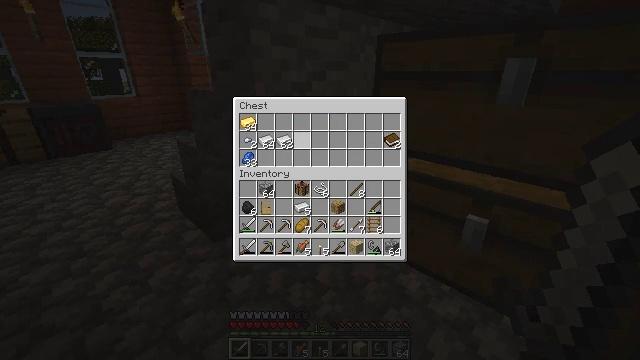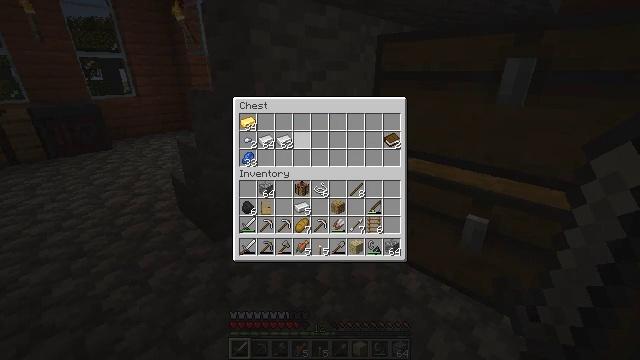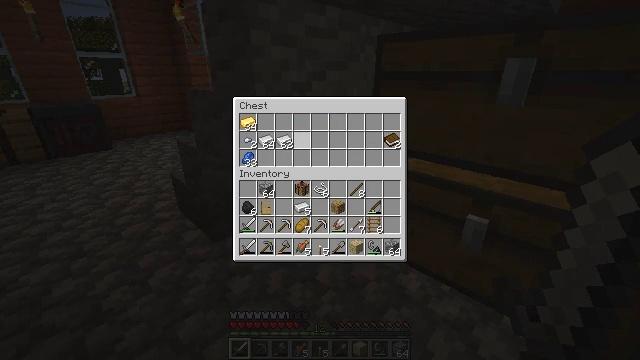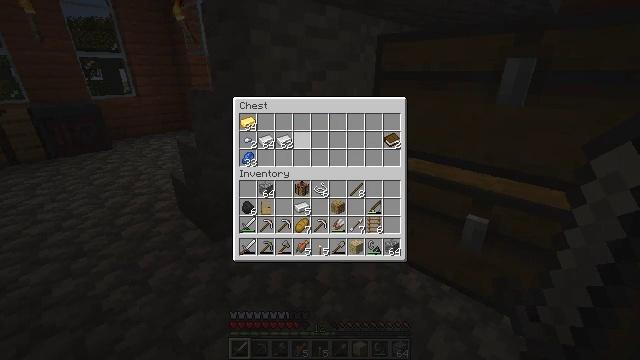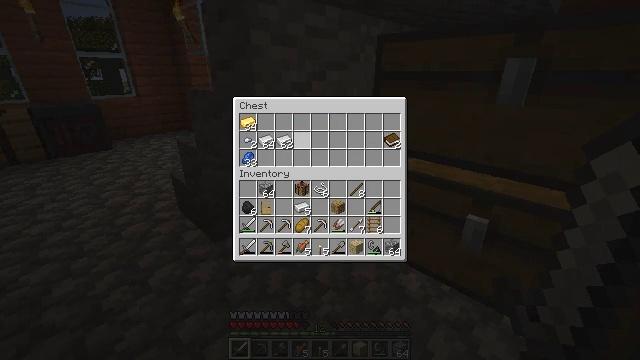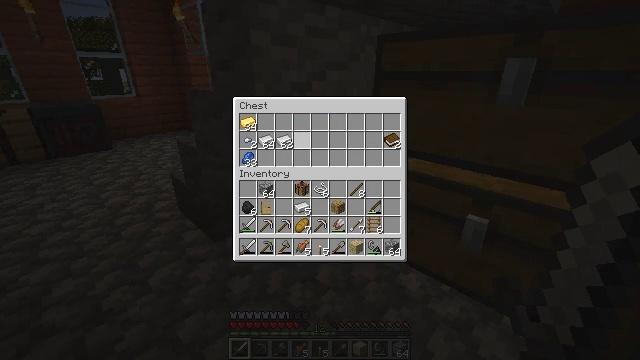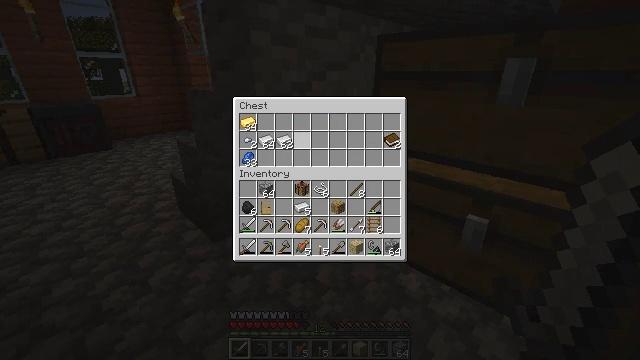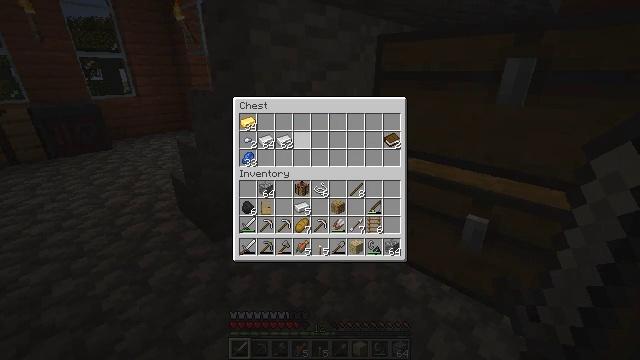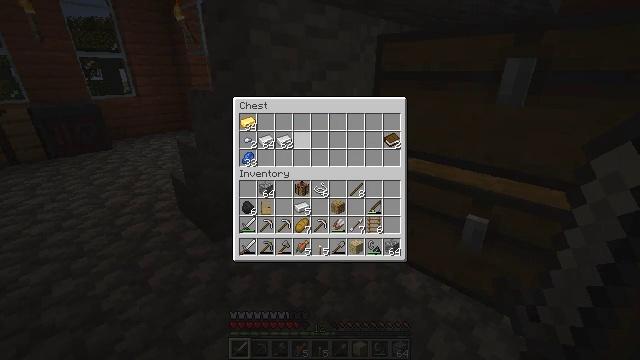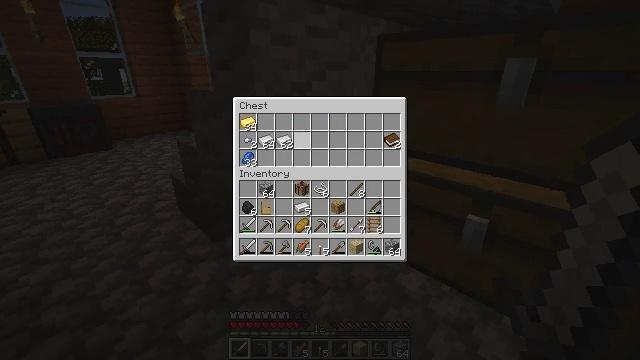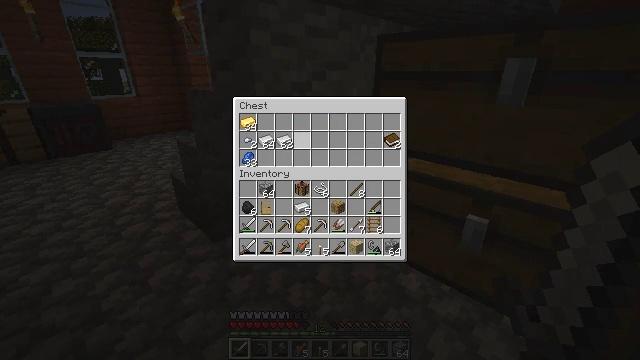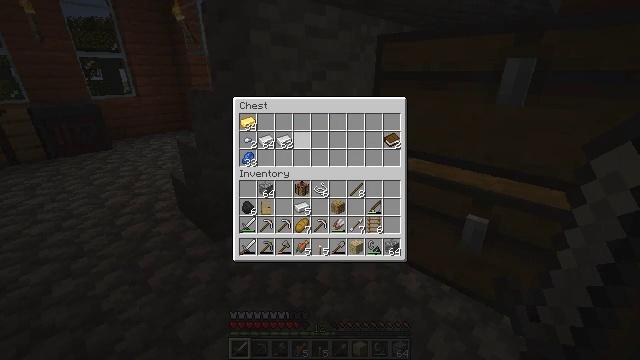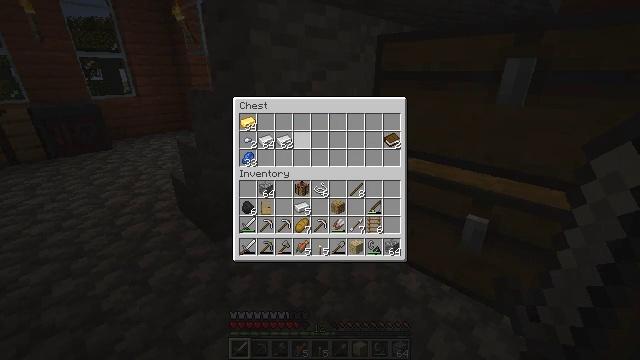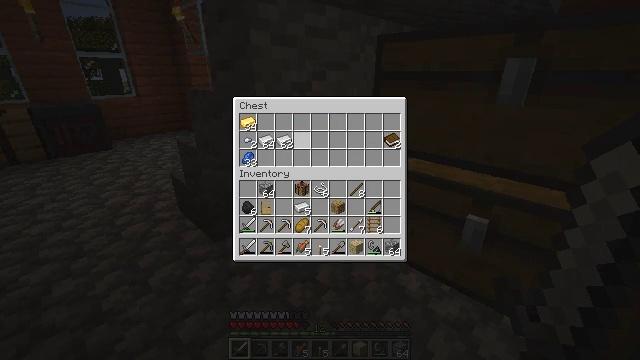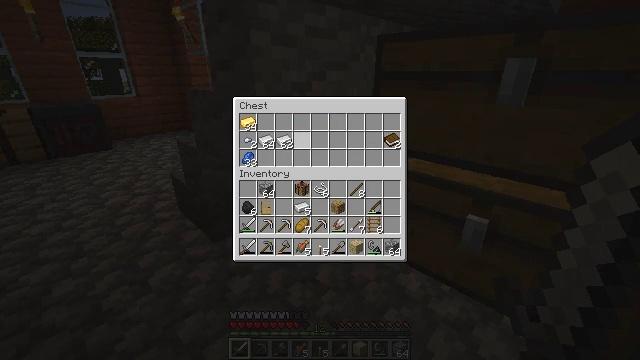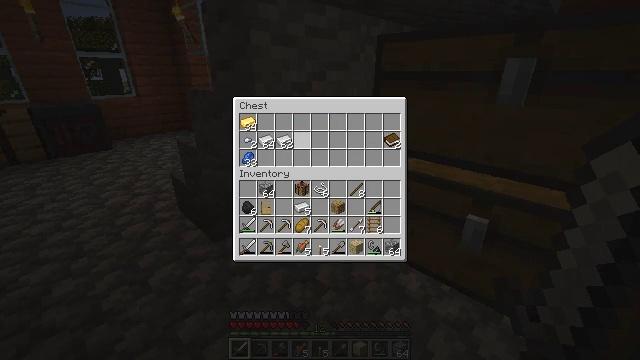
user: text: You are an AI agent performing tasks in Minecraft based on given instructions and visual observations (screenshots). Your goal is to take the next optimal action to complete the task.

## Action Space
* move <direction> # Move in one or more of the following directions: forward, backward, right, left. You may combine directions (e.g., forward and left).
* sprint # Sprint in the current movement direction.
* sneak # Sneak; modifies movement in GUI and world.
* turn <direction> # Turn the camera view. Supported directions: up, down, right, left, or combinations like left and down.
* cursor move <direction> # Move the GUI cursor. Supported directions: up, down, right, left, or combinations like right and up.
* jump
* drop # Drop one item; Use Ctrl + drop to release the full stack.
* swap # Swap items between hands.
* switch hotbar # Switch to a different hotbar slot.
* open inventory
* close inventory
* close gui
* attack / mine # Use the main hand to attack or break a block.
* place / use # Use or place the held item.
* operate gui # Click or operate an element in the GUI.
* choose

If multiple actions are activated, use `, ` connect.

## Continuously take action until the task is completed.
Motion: motion action
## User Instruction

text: Assemble materials to create a crossbow.
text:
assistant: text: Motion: no_op
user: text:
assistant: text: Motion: no_op
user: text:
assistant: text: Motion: no_op
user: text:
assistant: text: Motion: no_op
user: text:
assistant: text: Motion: no_op
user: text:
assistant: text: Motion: no_op
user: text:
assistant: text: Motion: no_op
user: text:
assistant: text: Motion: no_op
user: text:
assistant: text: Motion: no_op
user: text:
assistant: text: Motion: no_op
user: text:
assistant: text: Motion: no_op
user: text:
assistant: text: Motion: no_op
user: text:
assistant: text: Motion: no_op
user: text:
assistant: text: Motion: no_op
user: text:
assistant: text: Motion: no_op
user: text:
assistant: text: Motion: no_op
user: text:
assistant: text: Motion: no_op
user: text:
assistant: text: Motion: no_op
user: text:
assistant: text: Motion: no_op
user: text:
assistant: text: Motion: no_op
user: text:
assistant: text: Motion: no_op
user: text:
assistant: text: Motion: no_op
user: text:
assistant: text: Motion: no_op
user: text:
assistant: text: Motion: no_op
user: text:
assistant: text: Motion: no_op
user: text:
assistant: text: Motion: no_op
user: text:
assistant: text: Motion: no_op
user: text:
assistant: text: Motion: no_op
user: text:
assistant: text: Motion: no_op
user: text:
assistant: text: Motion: no_op